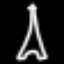
Label: The Eiffel Tower